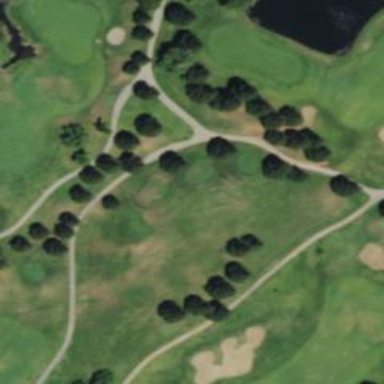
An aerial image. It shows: Golf tee.